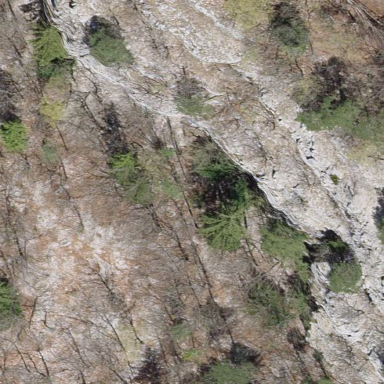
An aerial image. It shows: Landscape dominated by bare rock.